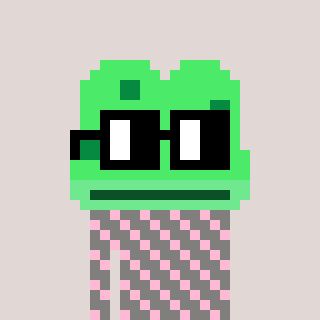
a pixel art character with square black glasses, a frog-shaped head and a bluegrey-colored body on a warm background